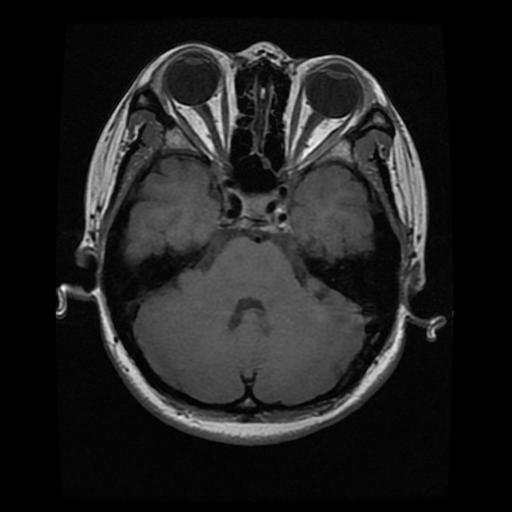
Label: pituitary